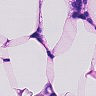
Metastatic tissue present: no